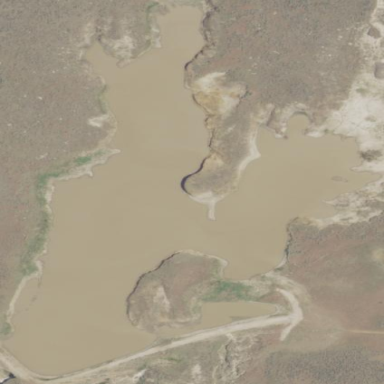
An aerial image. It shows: Reservoir.